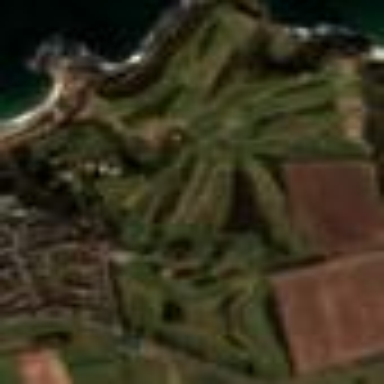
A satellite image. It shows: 18-hole golf course categorized under leisure land.